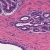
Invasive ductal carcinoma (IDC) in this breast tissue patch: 0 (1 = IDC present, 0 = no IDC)